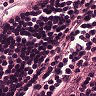
Metastatic tissue present: no